Interaction volume radius: 5 \u00c5
Interaction volume height: 10 \u00c5
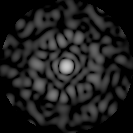
Disorder parameter: 0.8789